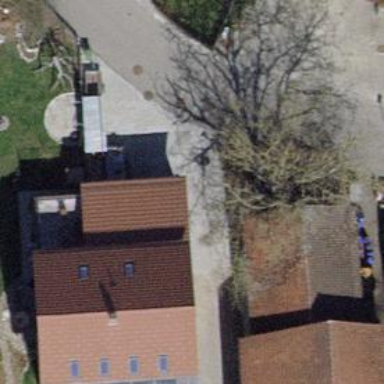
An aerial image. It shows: Simple and straightforward house.